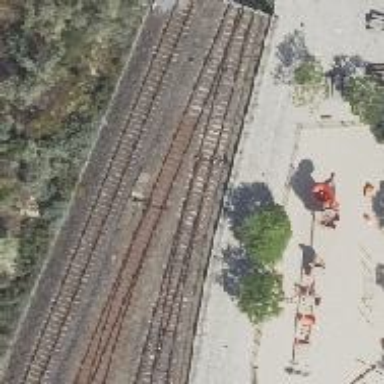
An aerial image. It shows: Railway switch with the turnout side on the left.